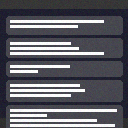
Screen state: on